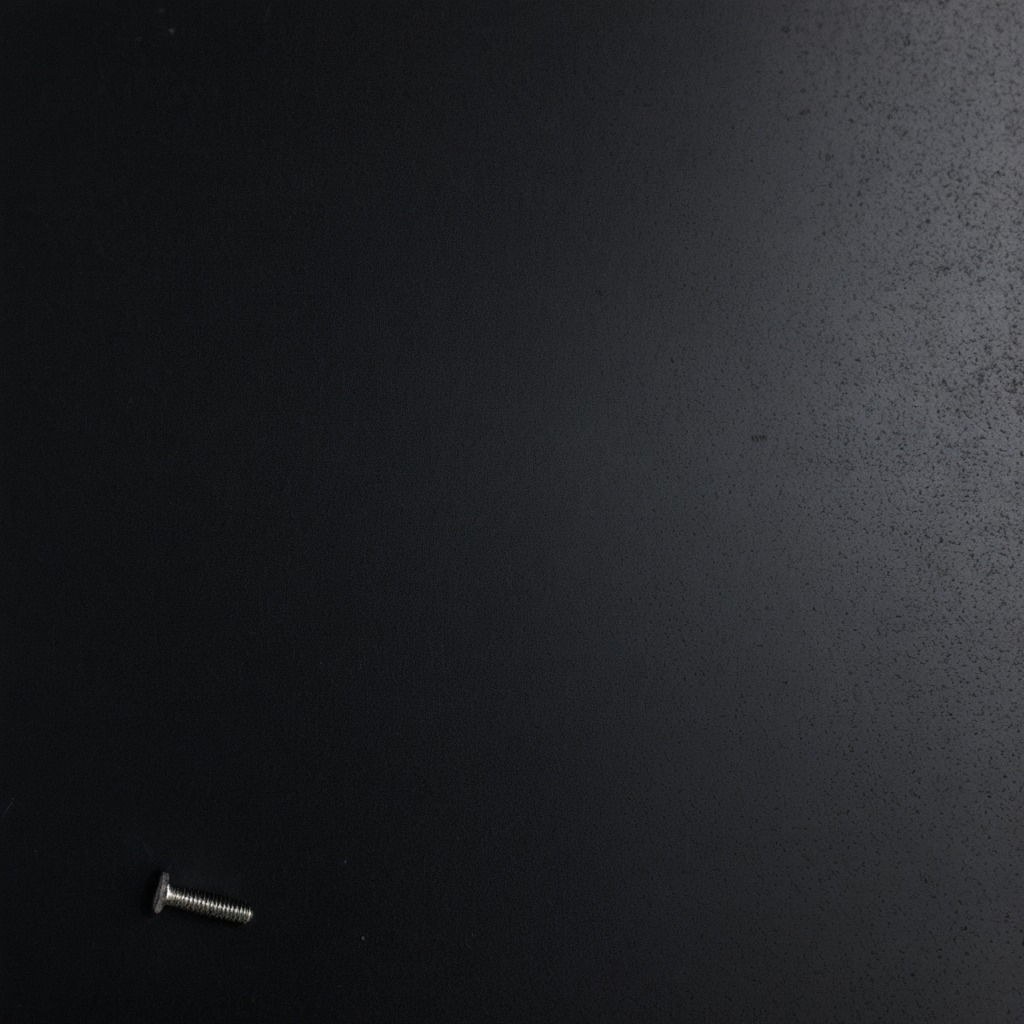
A metal screw is lying on a clean granite tabletop covered with a black rubber mat inside a workshop at night dim ambient light soft shadows worn but beneath the mat